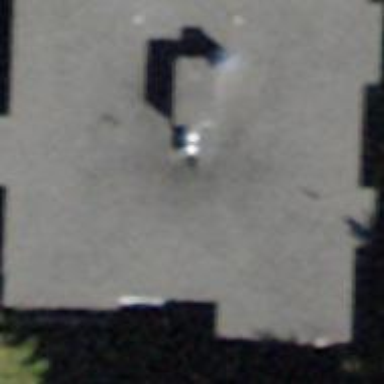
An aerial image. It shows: Flat-roofed building.